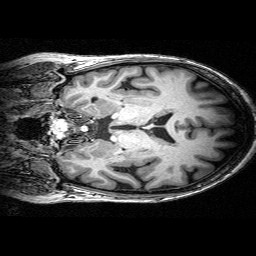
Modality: T1w
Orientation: coronal
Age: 59
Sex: female
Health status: ill
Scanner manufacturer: siemens
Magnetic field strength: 3 T
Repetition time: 0.0025 s
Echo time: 0.00336 s